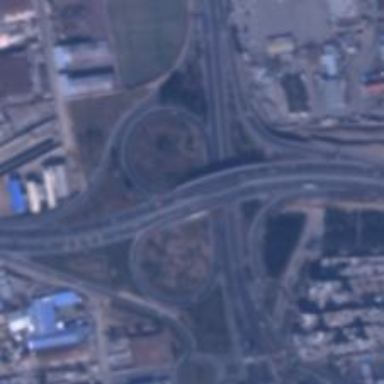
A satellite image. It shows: Motorway junction.